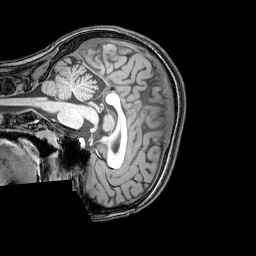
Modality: T1w
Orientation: sagittal
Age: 22
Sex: female
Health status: healthy
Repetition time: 0.081 s
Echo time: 0.037 s